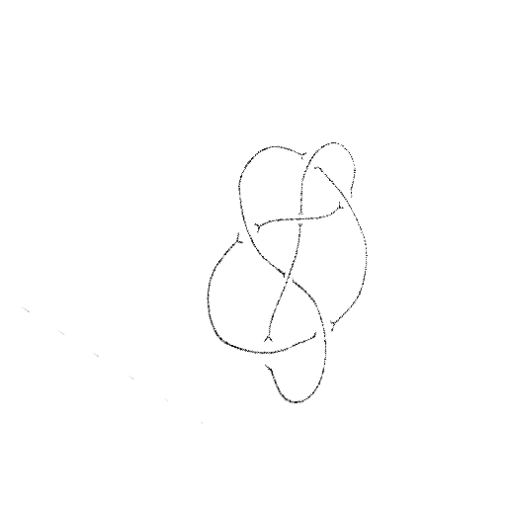
Crossing number: 7